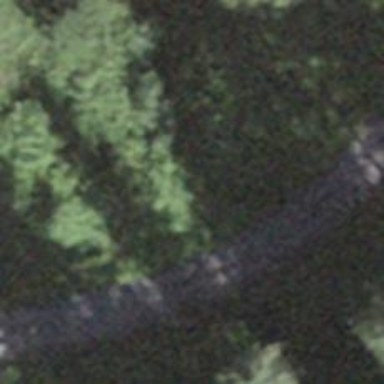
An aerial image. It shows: Culvert tunnel.